Question: I'm kinda confused with the storyboards. I've got my storyboard like this:

Now I want to change the link between "Tab Bar Controller" and "Main Scroll View". Instead I want to put the white "View Controller" and on the "View Controller" I want to place a button and when you click on the button it gets to the "Main Scroll View". How can I do this in the storyboard?
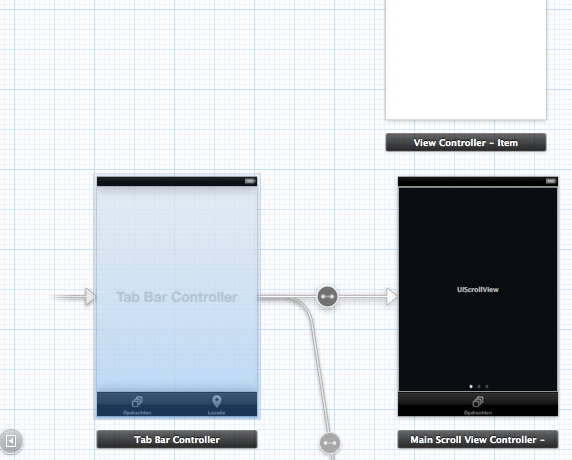
Answer: Delete the segue. Drag a navigationController into storyboard, and make that the view that replaces your current mainScrollView in your tabBarViewController. When you drag a nvigationController in, it will pull a viewController with it as a rootView. Delete that. Control-click and drag from the new navigation controller to your white viewController, and select "root view". Place the button in your white viewController. Control-click and drag from the button to the mainScrollViewController, and select "push".